Field crop: maize
Growth stage: 2
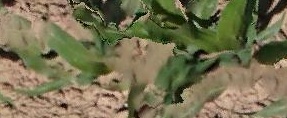
Species: maize